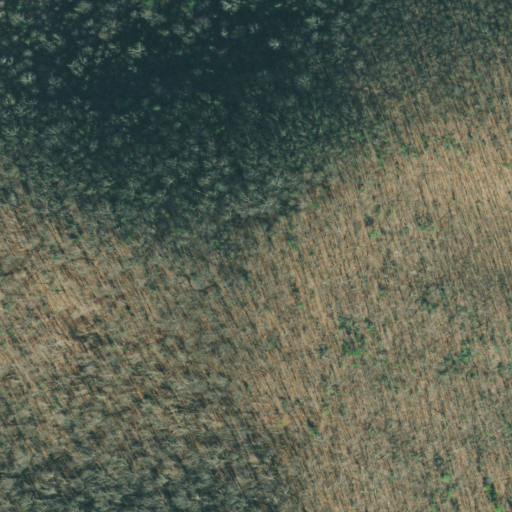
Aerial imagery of mountain in Georgia named George Mountain containing deciduous forest and mixed forest